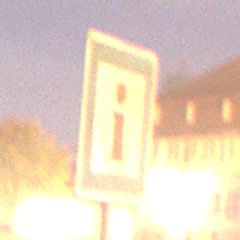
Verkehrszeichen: Informationsstelle
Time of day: Night
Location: Outdoor (Suburban)
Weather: PartlyCloudy
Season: NotSpecified
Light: Artificial